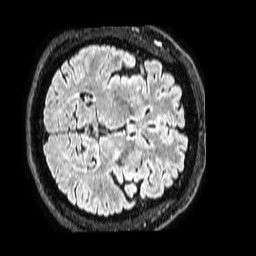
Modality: FLAIR
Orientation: axial
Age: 53
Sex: male
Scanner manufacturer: philips
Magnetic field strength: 1.5 T
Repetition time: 4.8 s
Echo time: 0.3 s